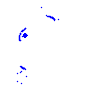
Particle: electron